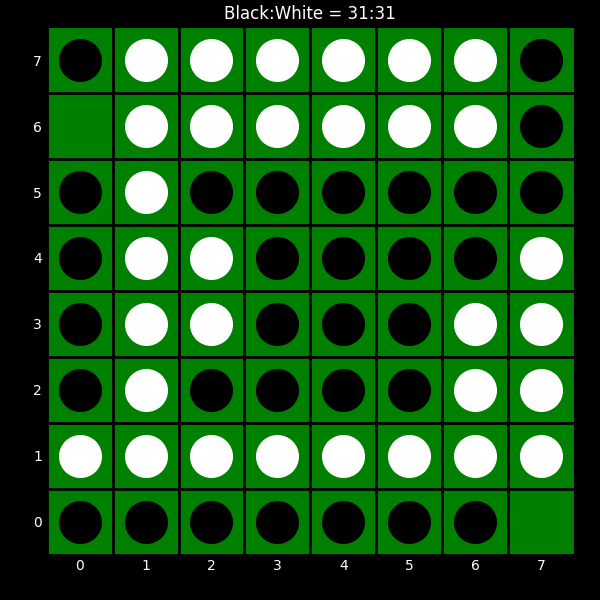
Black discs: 31
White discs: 31